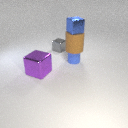
large brown rubber cylinder below small blue metal cube